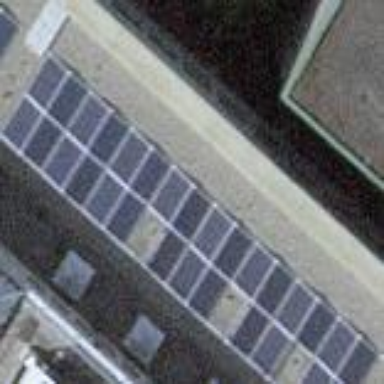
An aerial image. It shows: Solar photovoltaic panel generator.